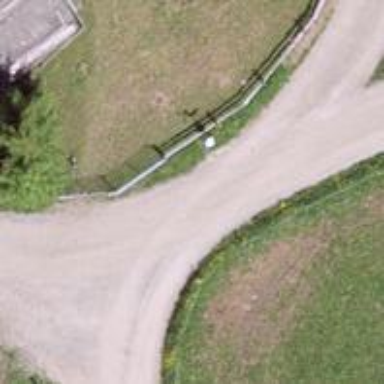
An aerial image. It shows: Residential road with fine gravel surface.